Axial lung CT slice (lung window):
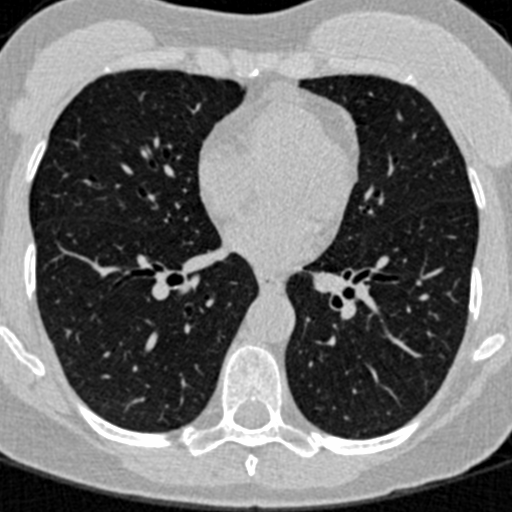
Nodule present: no